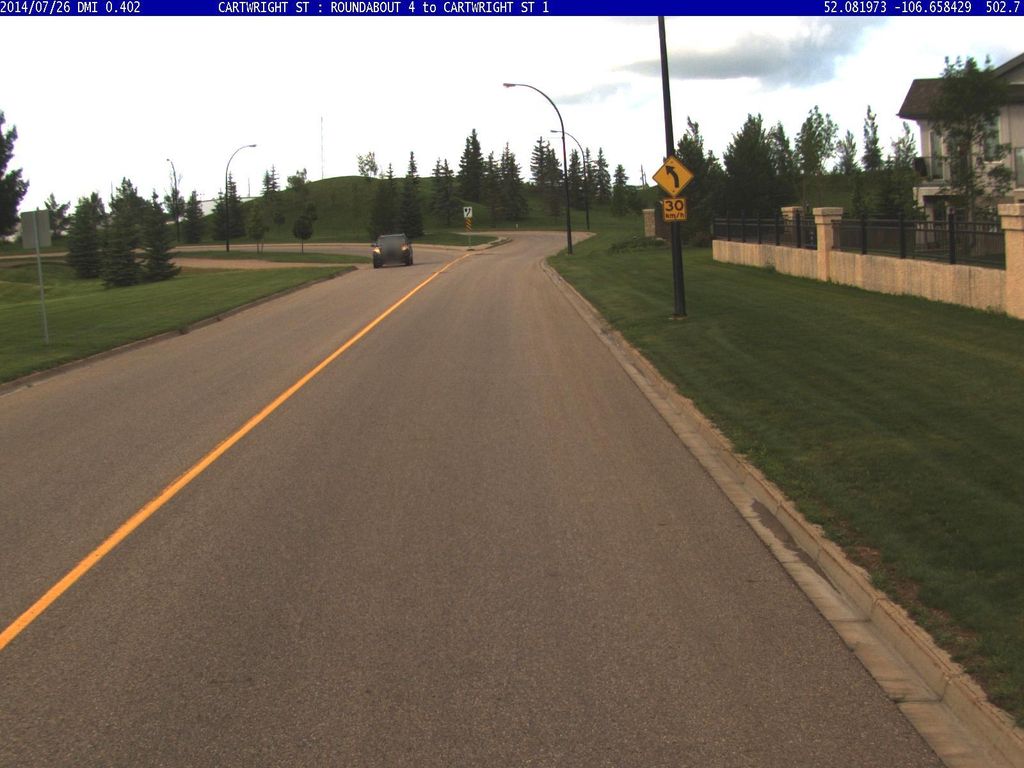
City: saskatoon